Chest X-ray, PA view. Patient: 44 years old, sex M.
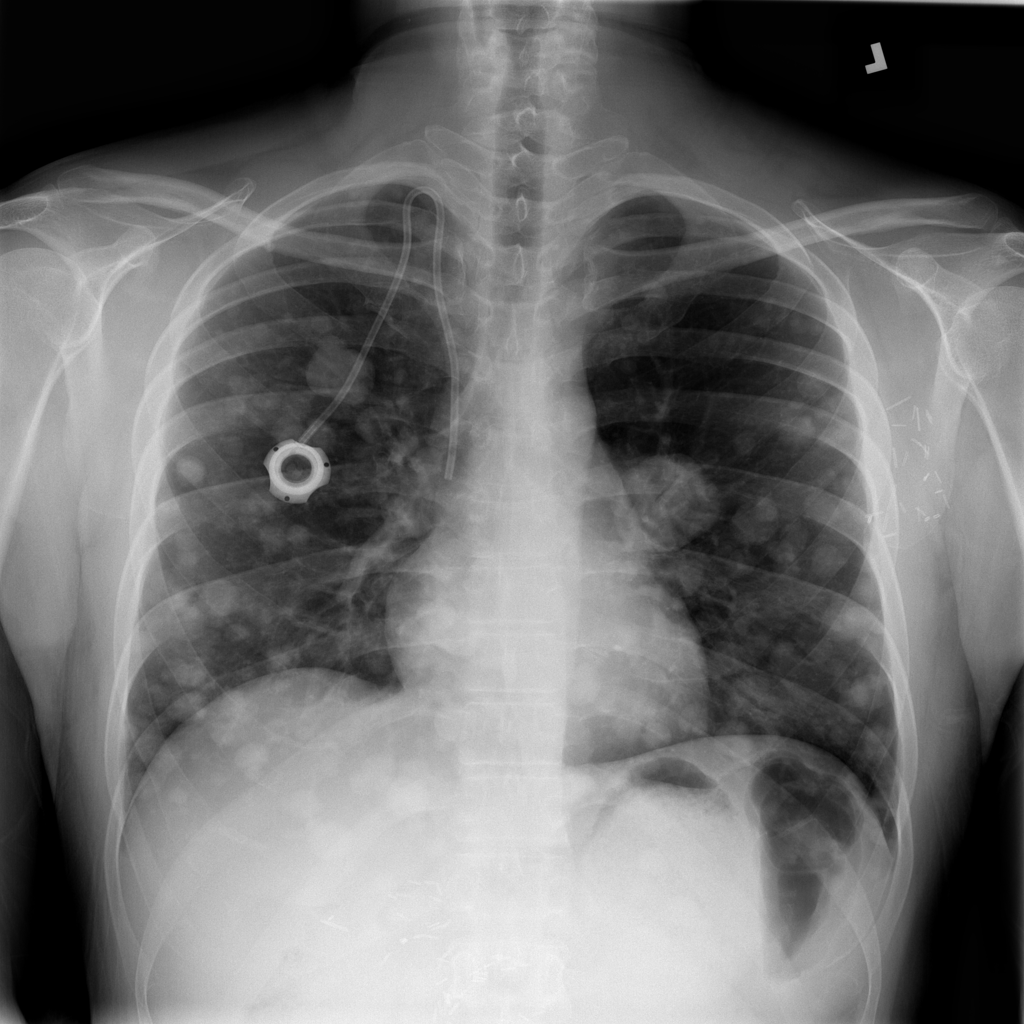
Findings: Mass